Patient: sex F, age 56
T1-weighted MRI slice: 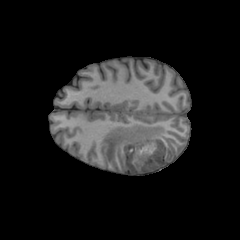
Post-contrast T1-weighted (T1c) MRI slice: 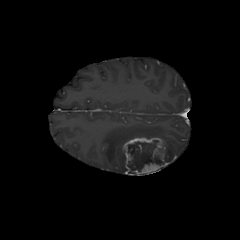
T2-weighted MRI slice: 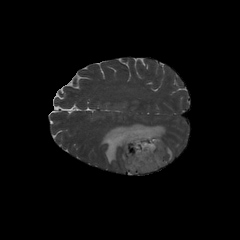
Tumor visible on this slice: yes
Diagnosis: Glioblastoma, IDH-wildtype
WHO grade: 4